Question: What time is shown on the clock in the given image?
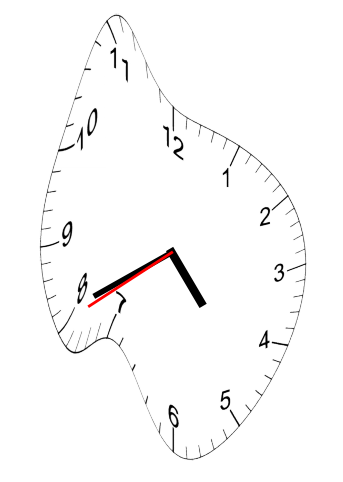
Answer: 04:40:40